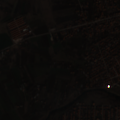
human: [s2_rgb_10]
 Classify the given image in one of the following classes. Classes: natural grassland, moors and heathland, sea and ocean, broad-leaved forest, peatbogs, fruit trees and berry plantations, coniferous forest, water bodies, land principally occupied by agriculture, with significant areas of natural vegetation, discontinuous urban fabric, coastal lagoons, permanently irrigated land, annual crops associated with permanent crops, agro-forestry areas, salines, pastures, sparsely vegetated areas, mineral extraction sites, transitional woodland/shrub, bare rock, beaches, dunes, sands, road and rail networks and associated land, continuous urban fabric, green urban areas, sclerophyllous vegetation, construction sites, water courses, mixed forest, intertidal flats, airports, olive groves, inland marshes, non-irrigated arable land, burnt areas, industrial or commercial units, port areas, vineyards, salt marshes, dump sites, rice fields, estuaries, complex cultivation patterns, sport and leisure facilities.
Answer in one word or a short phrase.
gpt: discontinuous urban fabric, non-irrigated arable land, complex cultivation patterns